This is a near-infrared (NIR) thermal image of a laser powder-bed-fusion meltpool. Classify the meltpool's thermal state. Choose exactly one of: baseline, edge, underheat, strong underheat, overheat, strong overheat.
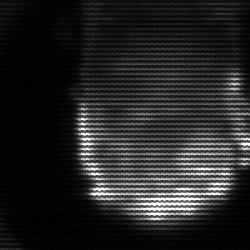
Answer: baseline